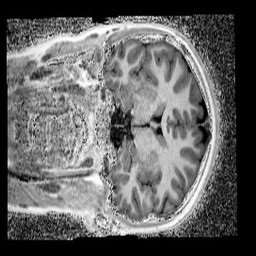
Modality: UNIT1_denoised
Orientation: coronal
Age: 12
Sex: female
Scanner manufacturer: siemens
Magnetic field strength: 3 T
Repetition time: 4 s
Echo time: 0.00299 s